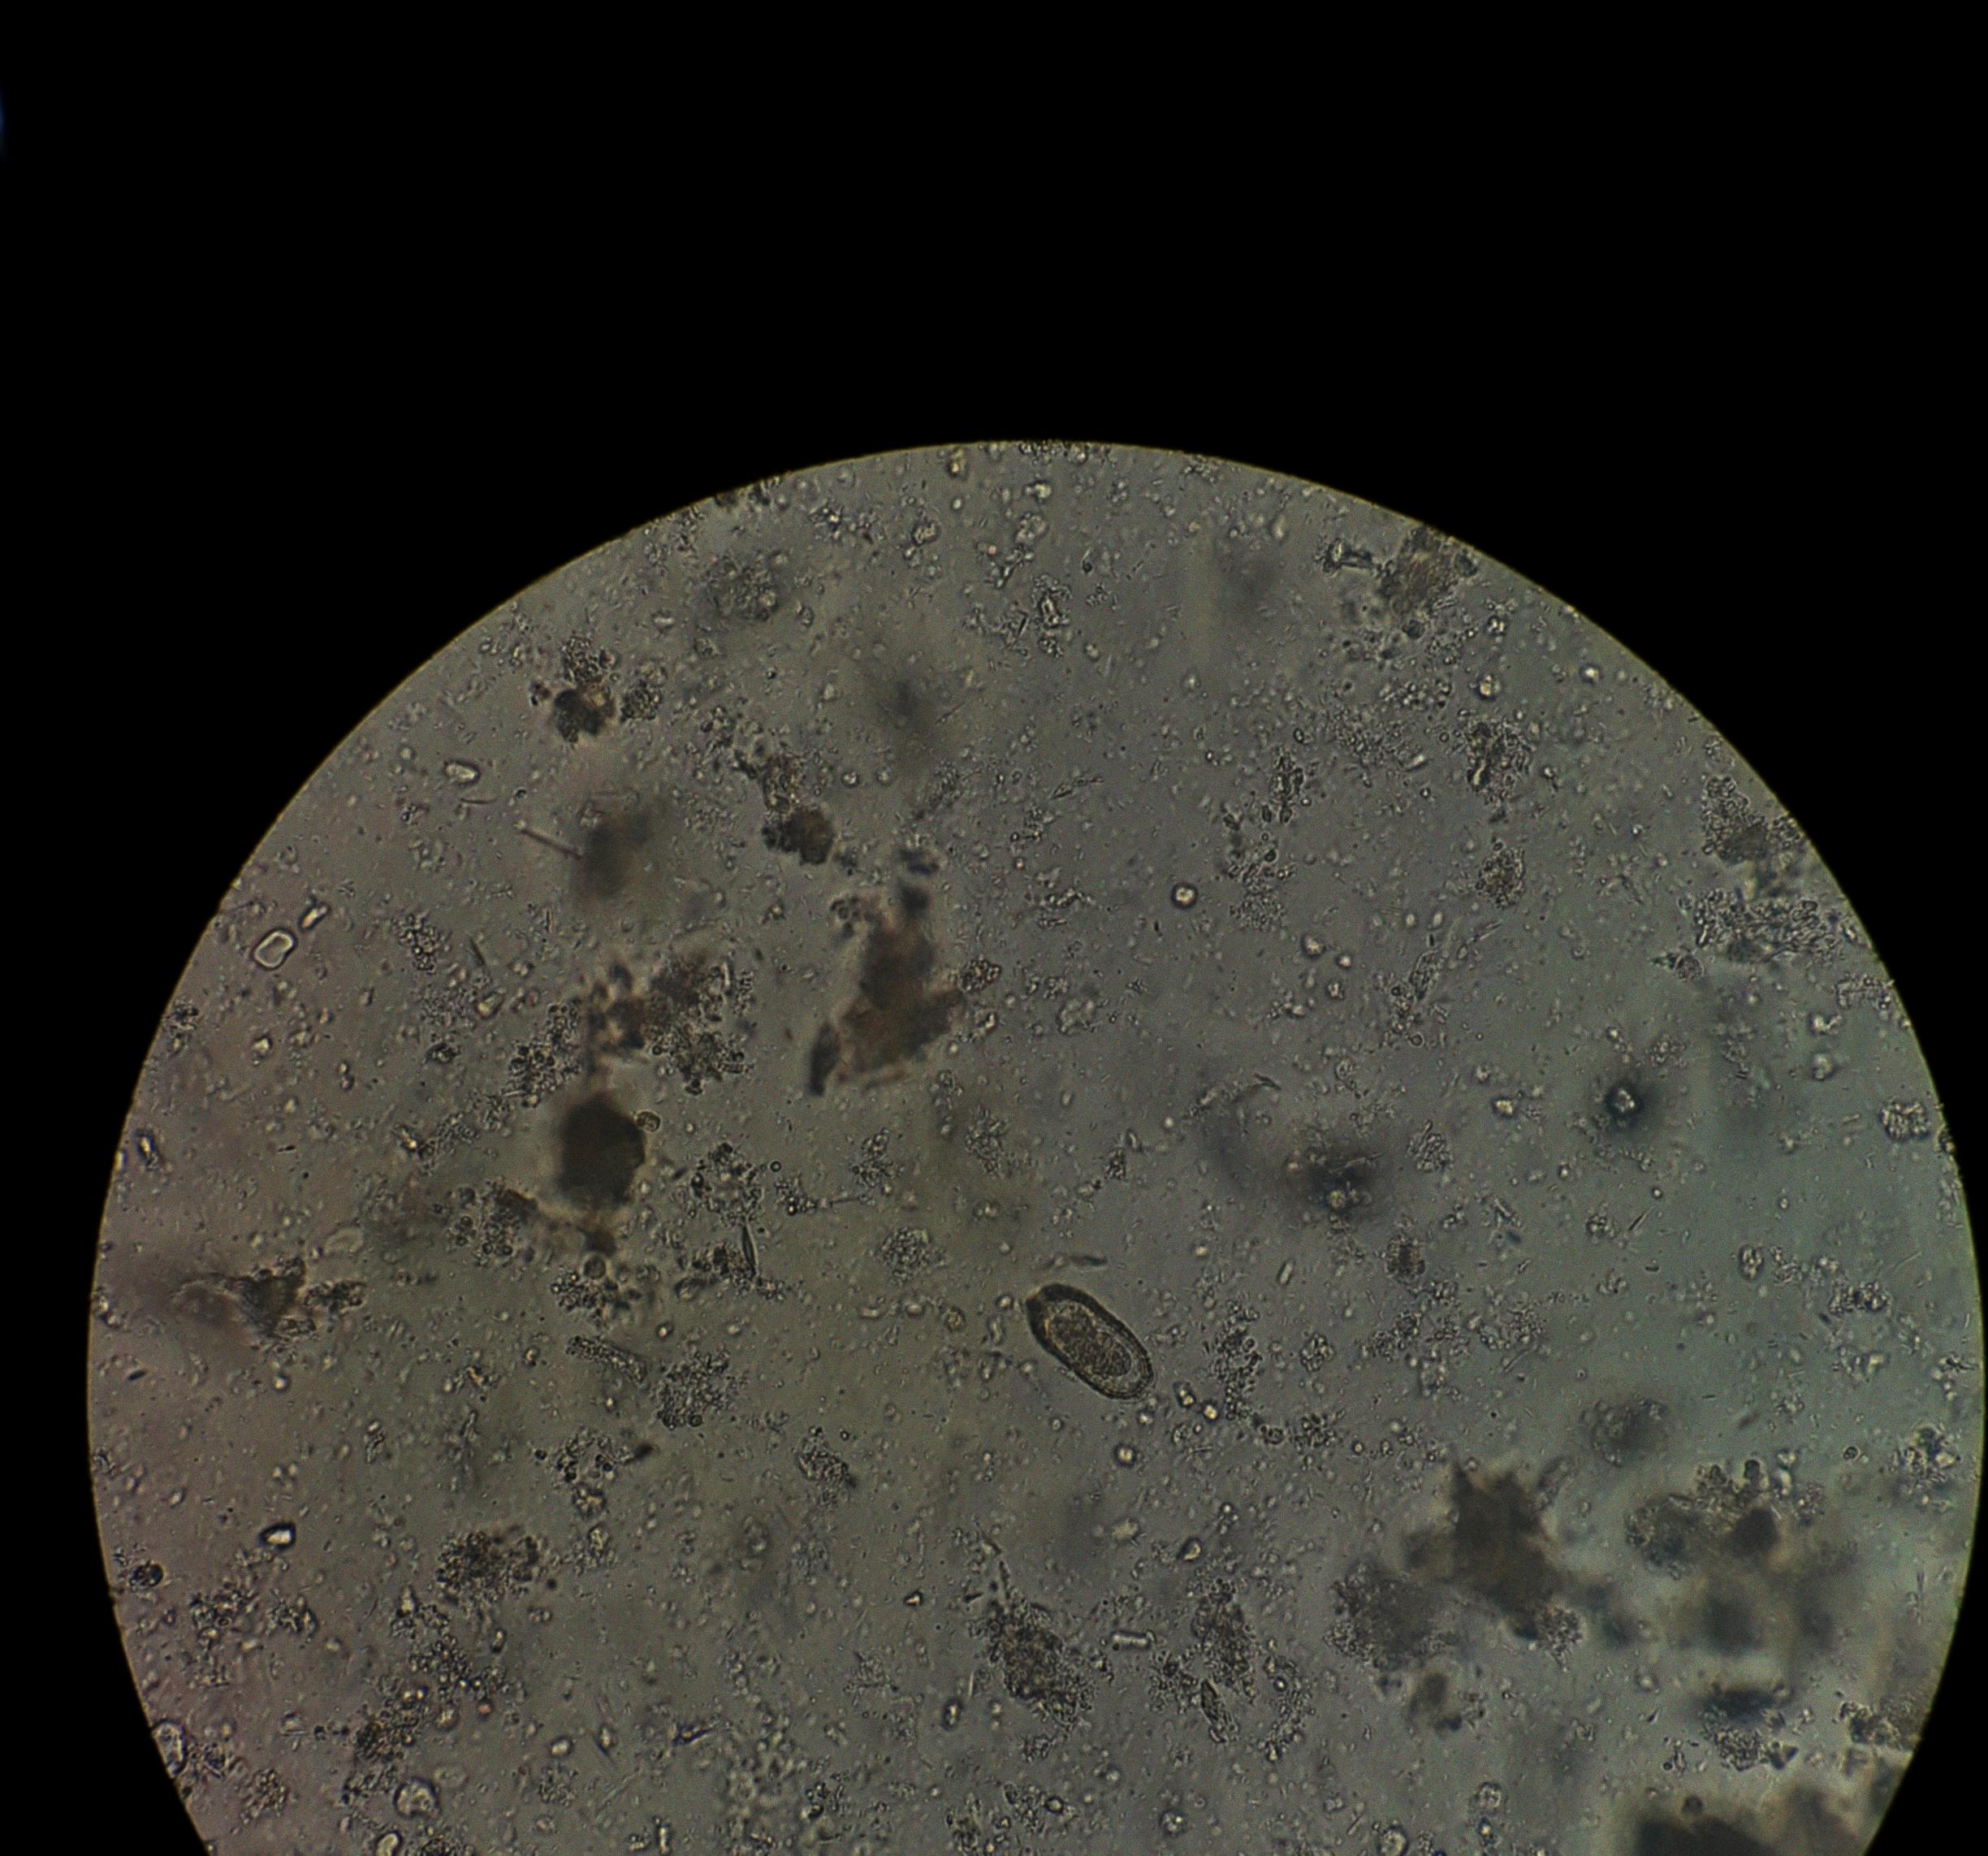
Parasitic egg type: Capillaria philippinensis